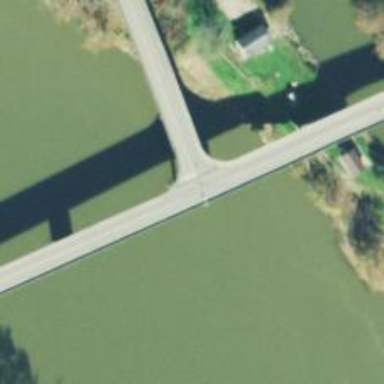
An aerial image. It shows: Viaduct bridge over residential road.